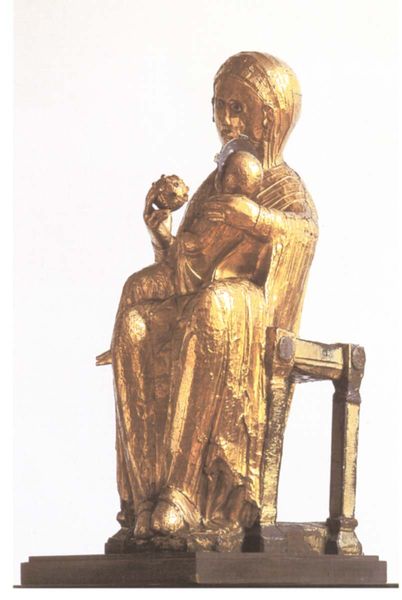
Titel: Madonna (Goldene Muttergottes)
Standort: Essen, Münster (EU - D - NRW)
Schlagwörter: umhang, gelb, braun, frau, holz, stuhl, augen, bibel, bild, figur, gold, kind, mutter, statue, apfel, bank, hocker, figuren, thron, essen, metall, bronze, schoß, zinn, vergoldet, füttern, kugel, trost, christus, jesus, romanik, golden, maria, madonna, bildhauer, fugur, weltapfel, goldene statue, heilige mutter gottes